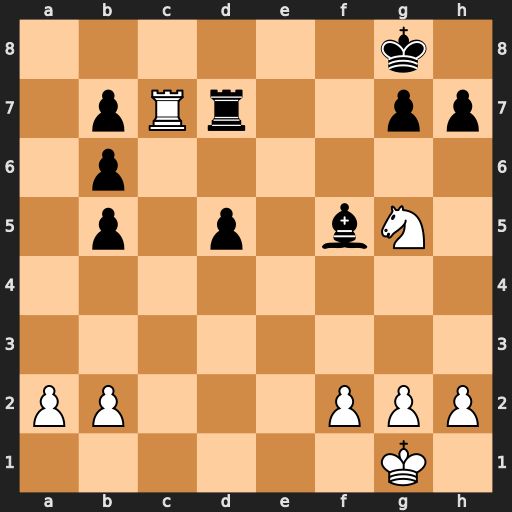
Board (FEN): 6k1/1pRr2pp/1p6/1p1p1bN1/8/8/PP3PPP/6K1
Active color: w
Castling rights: -
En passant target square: -
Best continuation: Rc8+ Rd8 Rxd8#